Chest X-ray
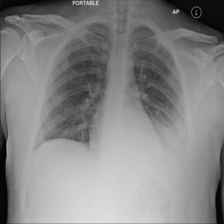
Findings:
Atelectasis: negative
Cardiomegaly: negative
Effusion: positive
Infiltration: negative
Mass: negative
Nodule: negative
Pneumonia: negative
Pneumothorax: negative
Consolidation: negative
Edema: negative
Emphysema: negative
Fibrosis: negative
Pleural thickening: negative
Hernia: negative